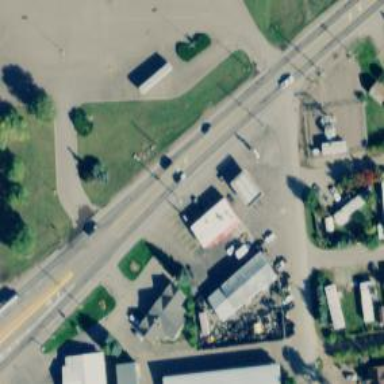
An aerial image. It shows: Convenience shop.